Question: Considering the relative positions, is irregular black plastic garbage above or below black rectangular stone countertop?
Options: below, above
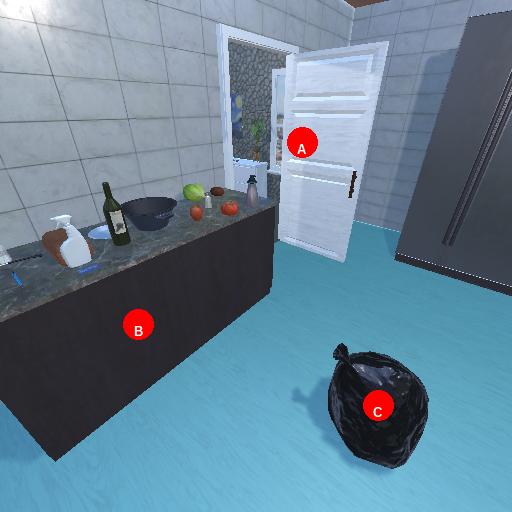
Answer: below